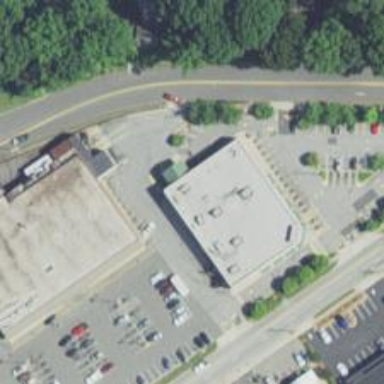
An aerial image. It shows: Pharmacy providing healthcare services.